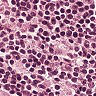
Metastatic tissue present: no